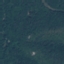
Land use / land cover: Forest